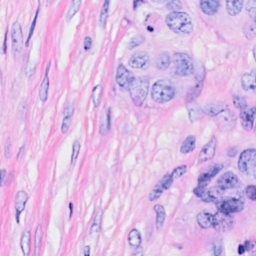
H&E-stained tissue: Breast